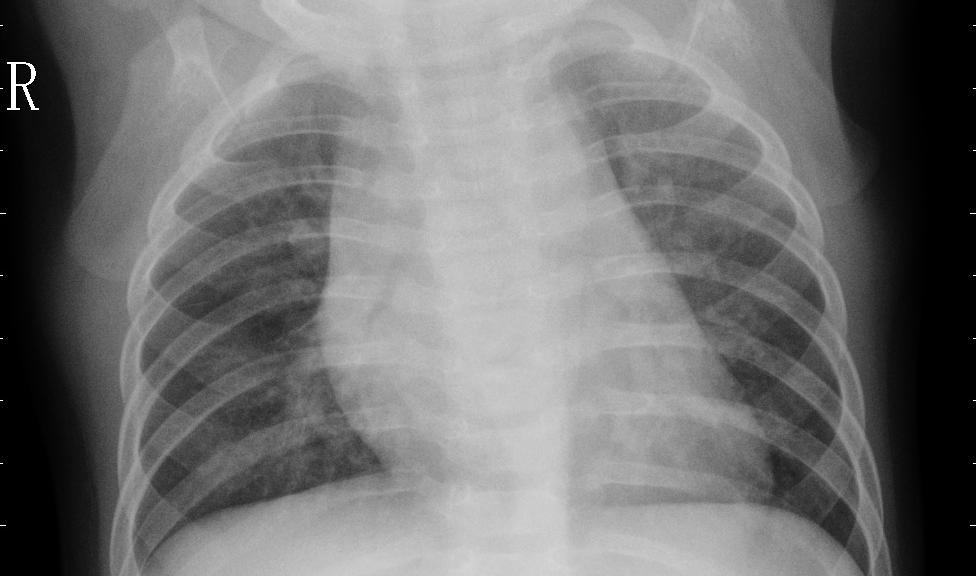
Diagnosis: PNEUMONIA